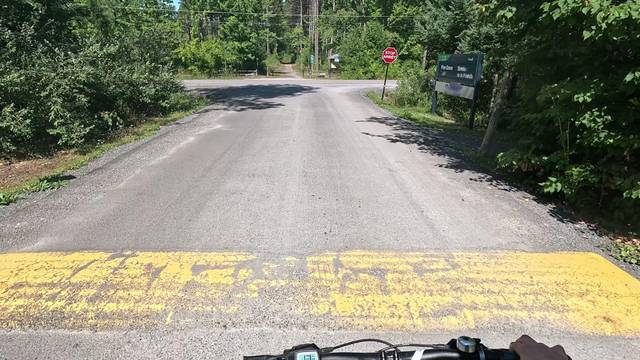
Region: Canada
Coordinates: 45.355, -75.593